Question: I have a pie graphic and the teechart don't put the decimals when an integer is put.
Example: If one piece of the pie has the value "2", the legend shows "2" instead "2,00" since the grafic has another pieces with decimals (eg: 3,55).
And other pieces also has the values "12,5" instead of "12,50". Even if i set the serie valueFormat to "#.##" it don't work.
Here's the image (TeeChart java v3):

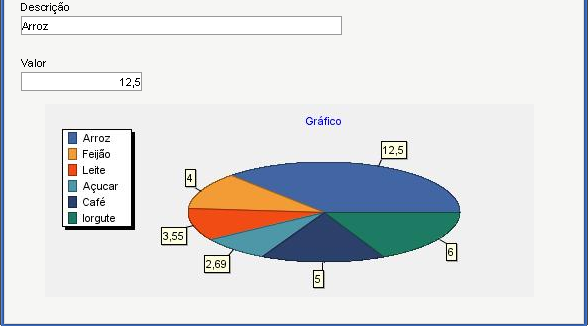
Answer: > Even if i set the serie valueFormat to "#.##" it doesnt work.
'#' is sometimes just used as an optional placeholder and if the places are not required, i.e. they would be zero, then they are not used. Try '#.00'